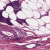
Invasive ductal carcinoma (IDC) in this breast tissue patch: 1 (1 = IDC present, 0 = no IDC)